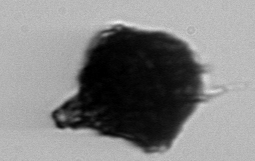
Label: Gonyaulax